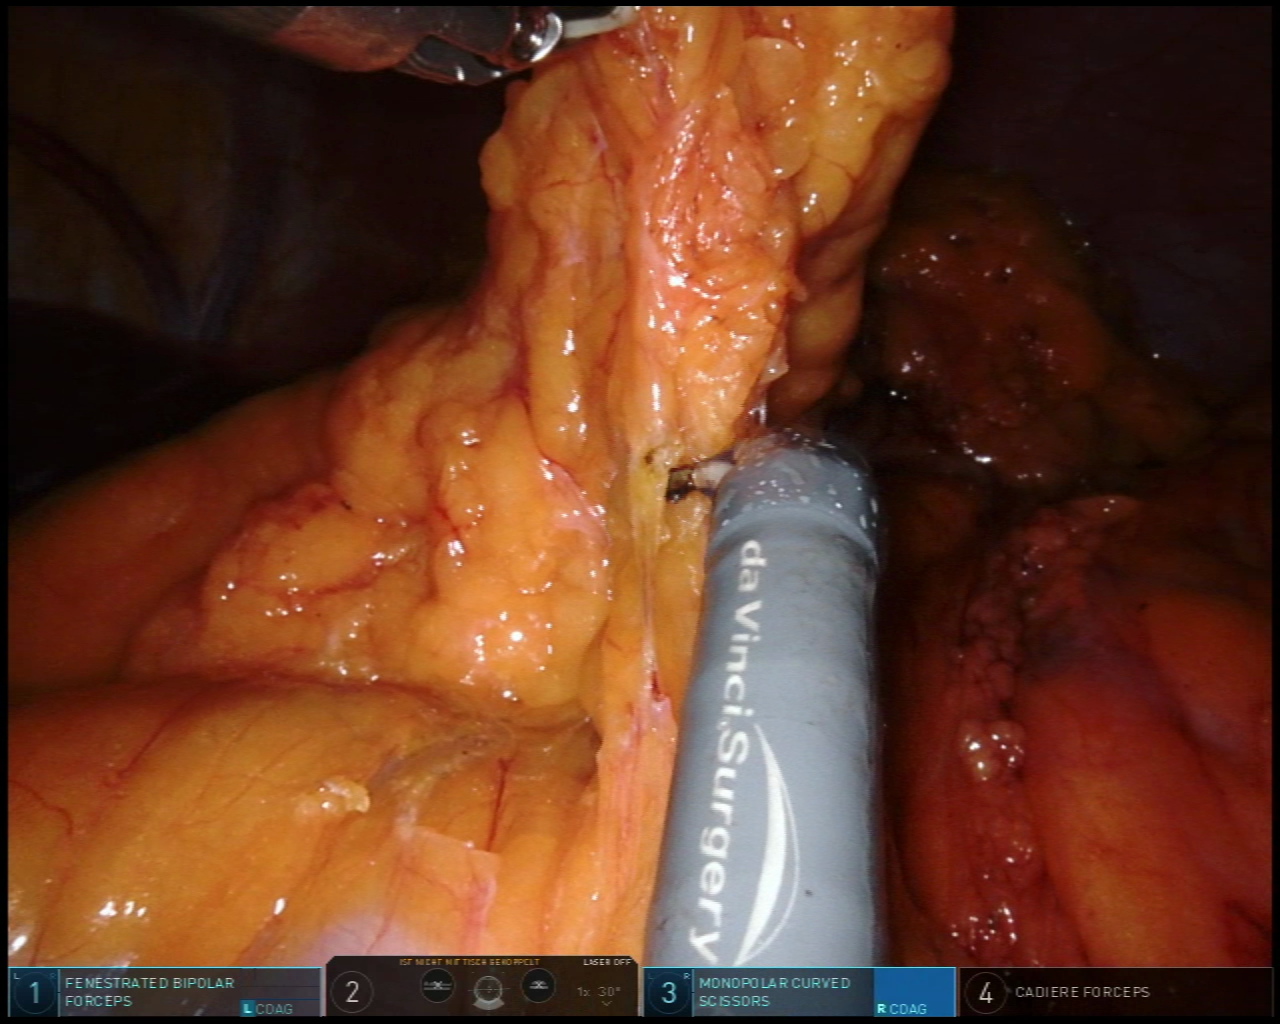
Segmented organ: liver
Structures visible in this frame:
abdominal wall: yes
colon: yes
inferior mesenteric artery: no
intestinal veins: no
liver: yes
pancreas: no
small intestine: no
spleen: no
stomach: no
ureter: no
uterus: no
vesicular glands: no